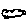
Label: cloud